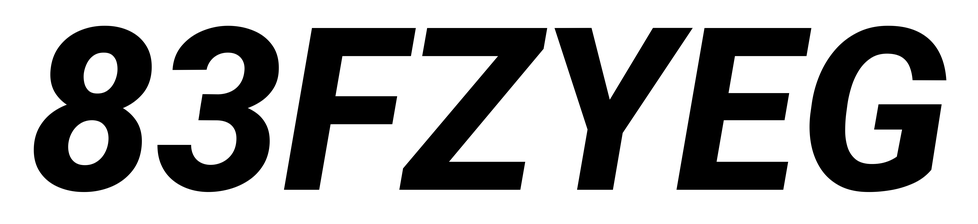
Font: Roboto-Italic_ExtraBold_Italic